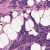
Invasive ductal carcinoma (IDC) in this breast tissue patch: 1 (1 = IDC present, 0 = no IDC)